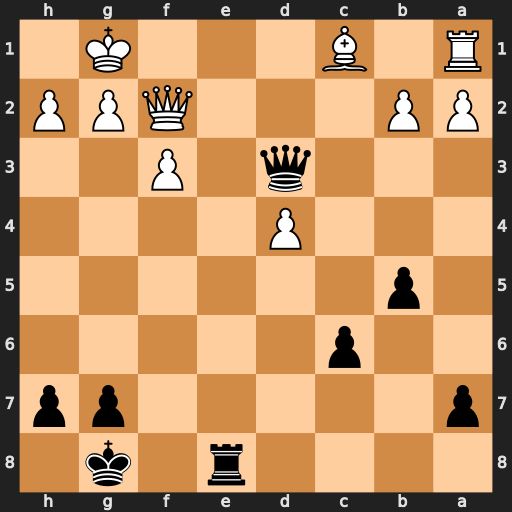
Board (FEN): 4r1k1/p5pp/2p5/1p6/3P4/3q1P2/PP3QPP/R1B3K1
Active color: b
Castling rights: -
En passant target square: -
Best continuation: Qd1+ Qf1 Re1 Kf2 Rxf1+